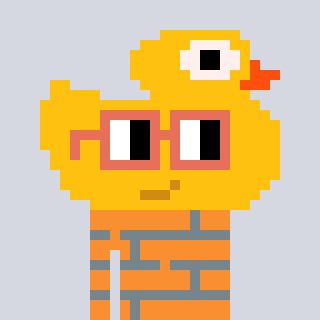
a pixel art character with square orange glasses, a ducky-shaped head and a orange-colored body on a cool background